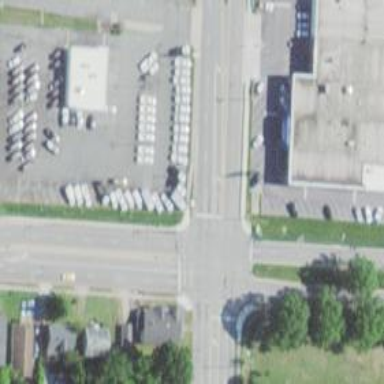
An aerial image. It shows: Tertiary road with sidewalk on the left.